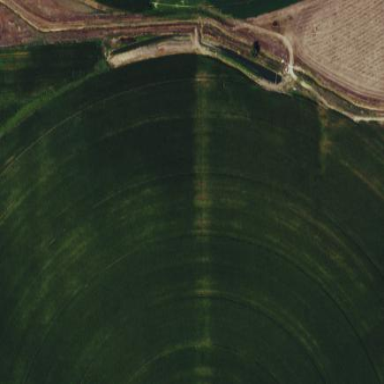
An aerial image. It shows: Farmland with pivot irrigation system.